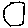
Label: moon